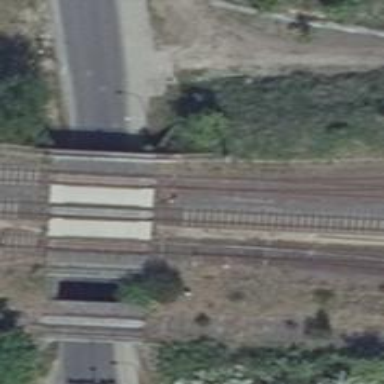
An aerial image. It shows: Railway switch.